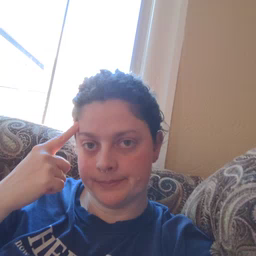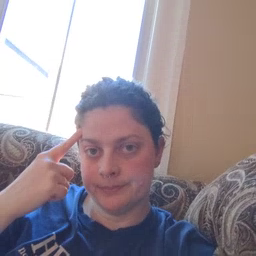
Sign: taste